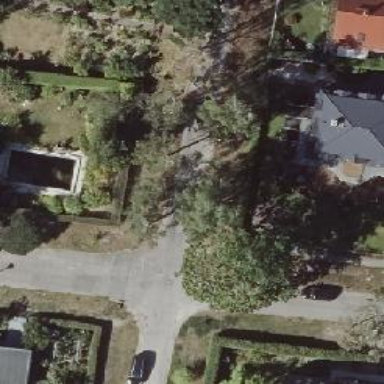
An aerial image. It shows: Avenue of deciduous broadleaved trees.